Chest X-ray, AP view. Patient: 65 years old, sex M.
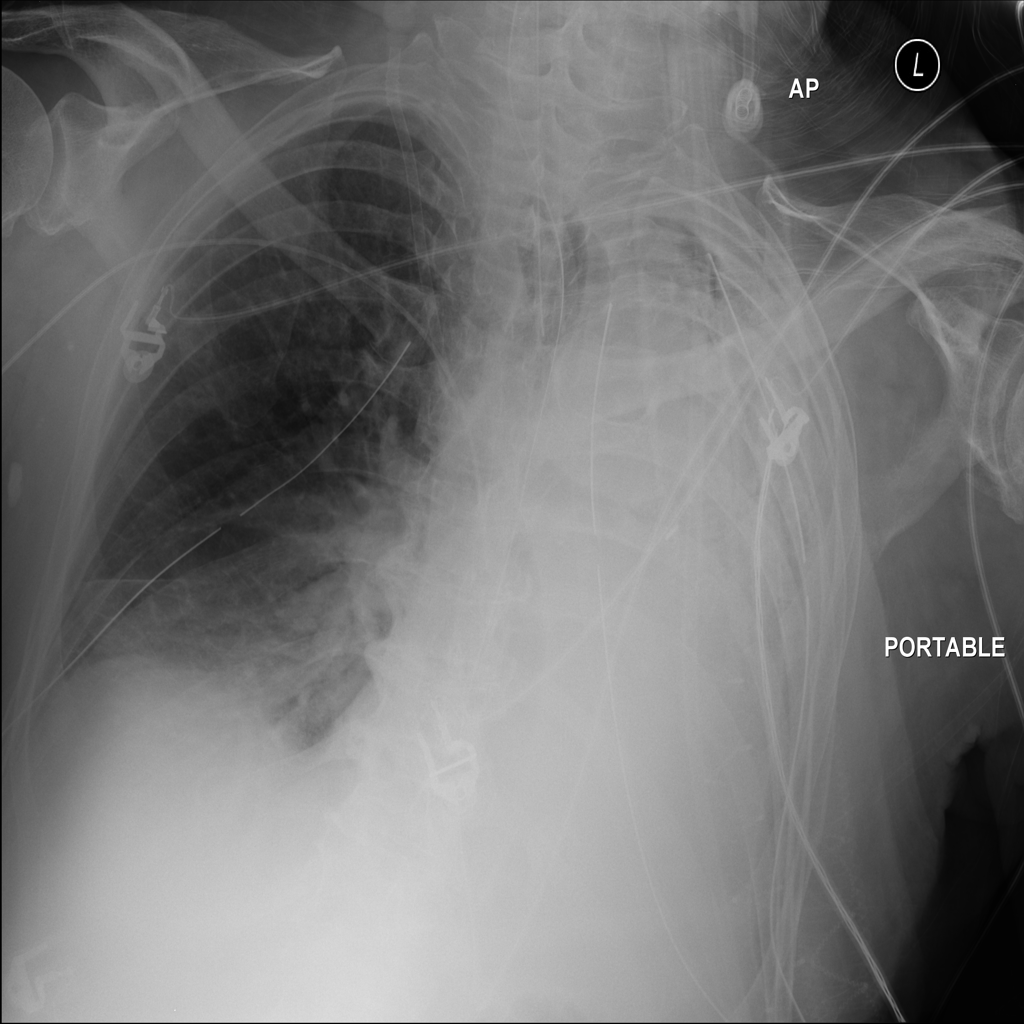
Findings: Consolidation, Infiltration